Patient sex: F
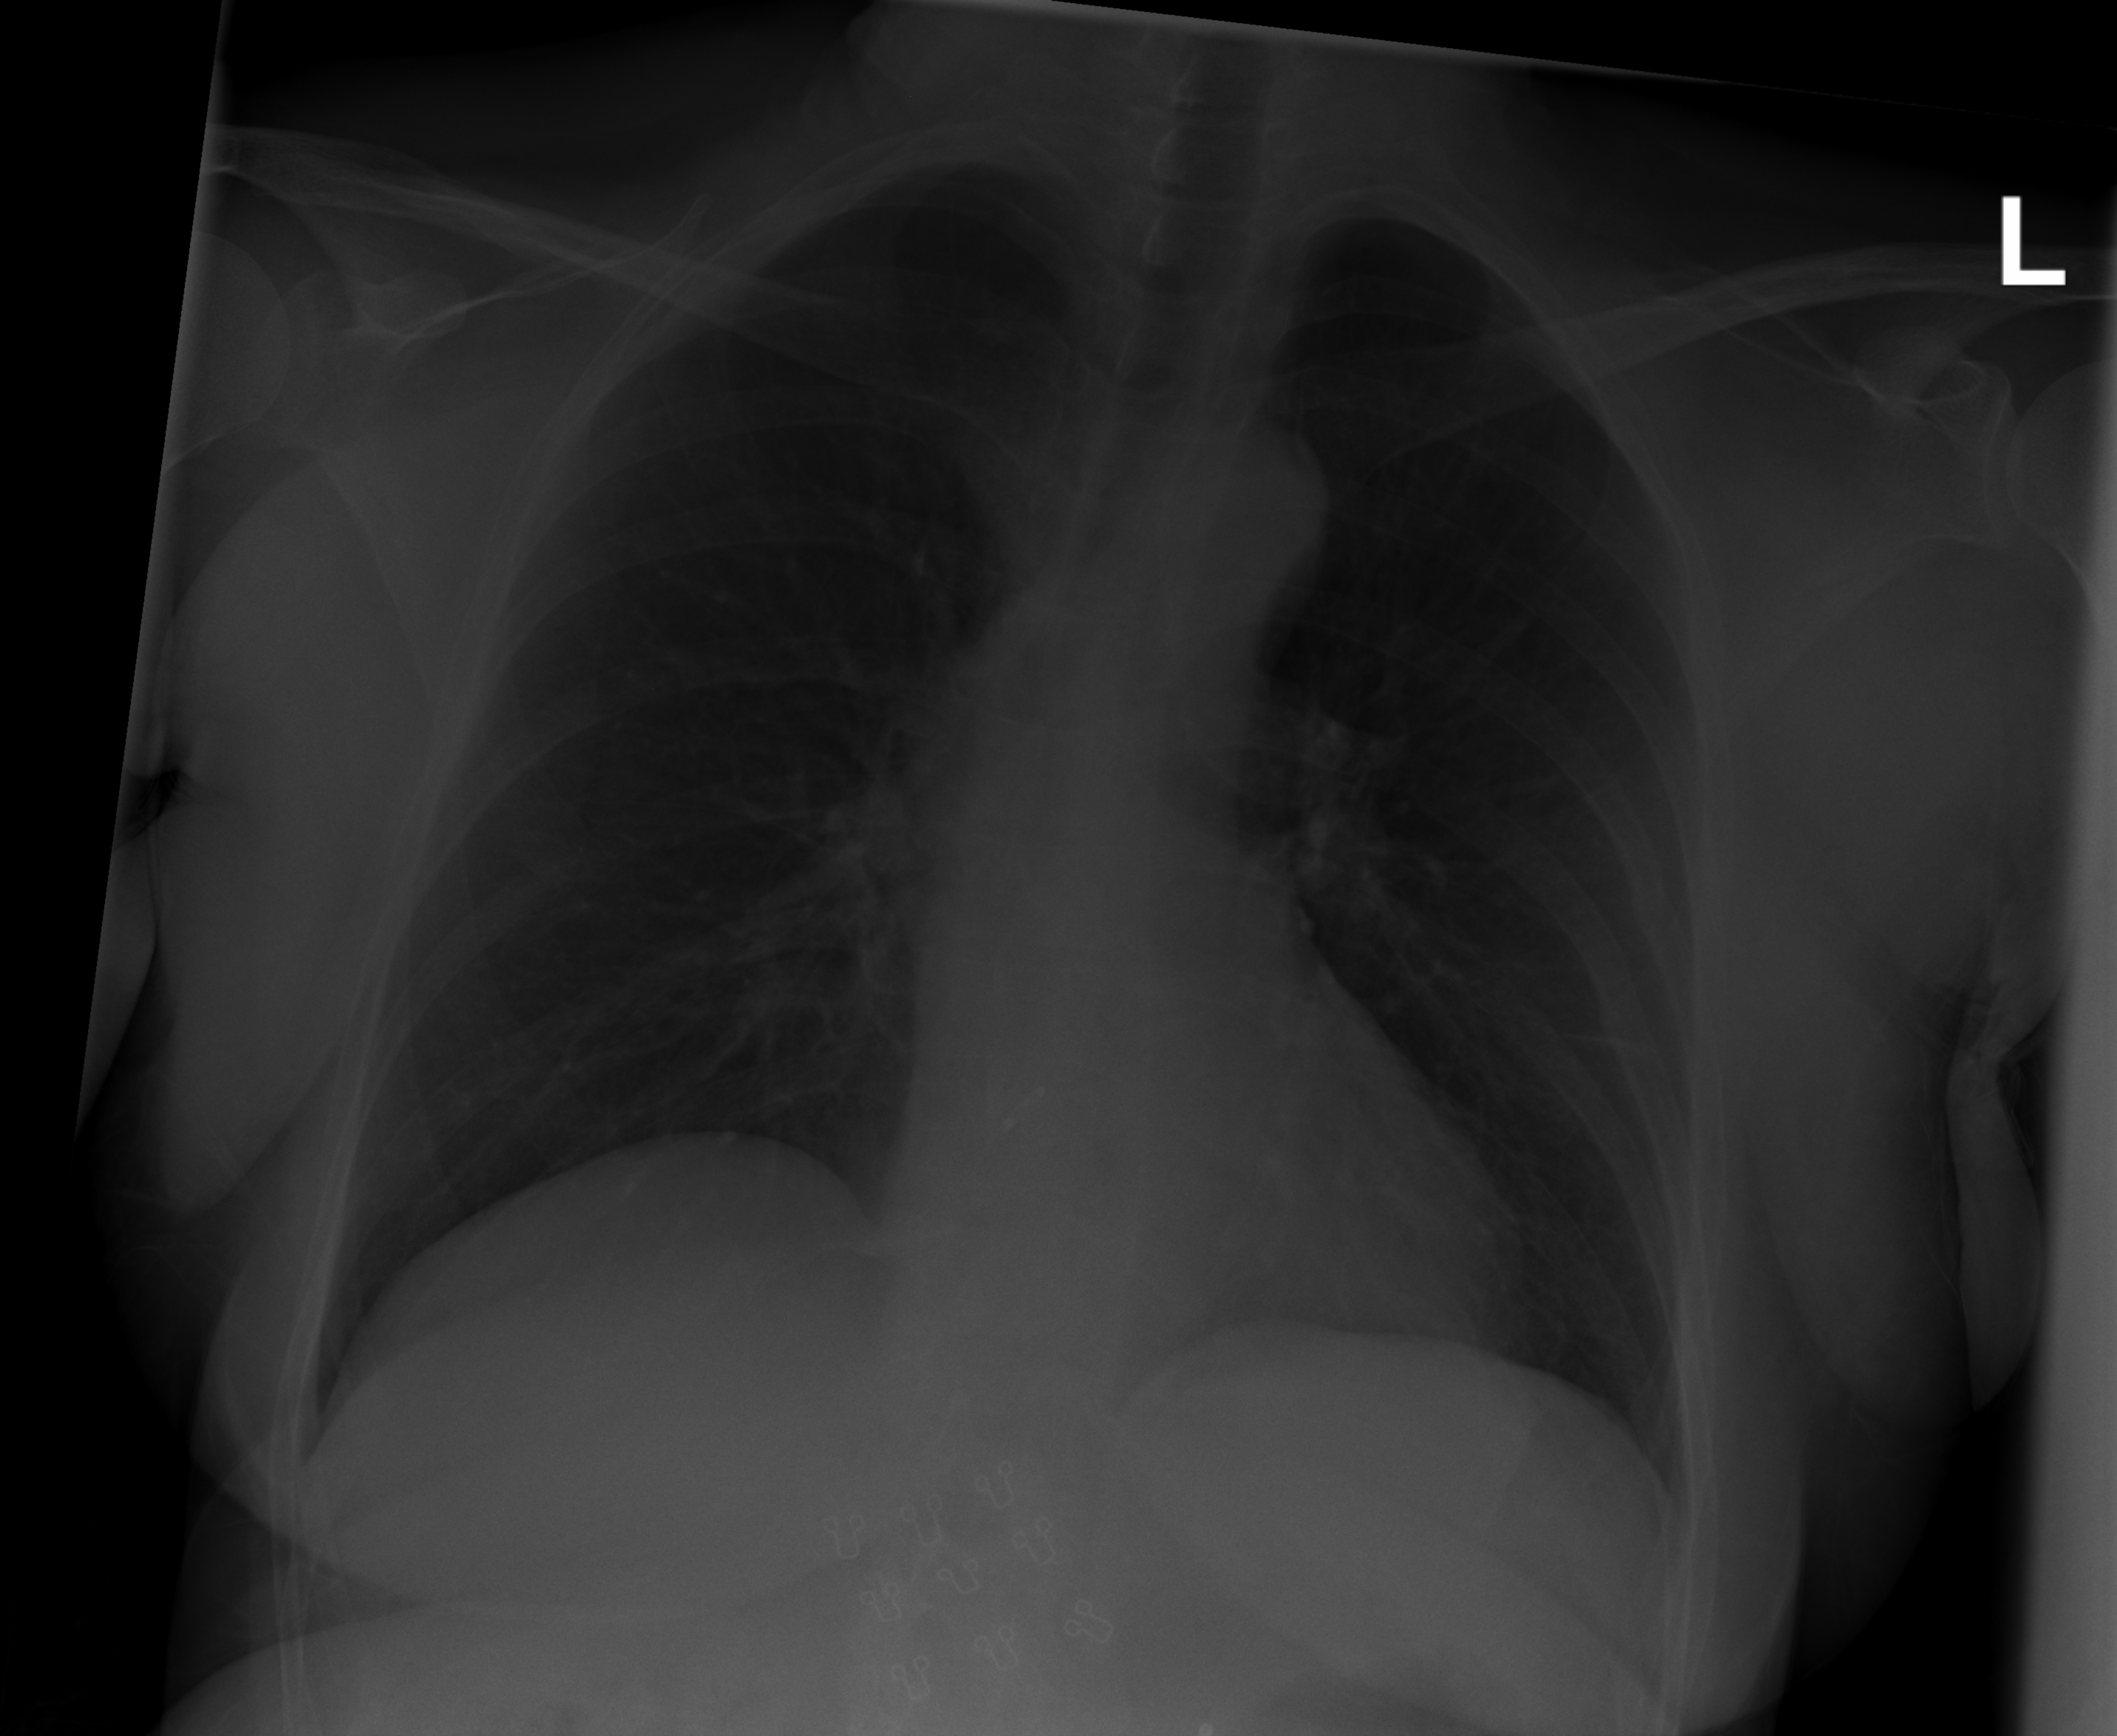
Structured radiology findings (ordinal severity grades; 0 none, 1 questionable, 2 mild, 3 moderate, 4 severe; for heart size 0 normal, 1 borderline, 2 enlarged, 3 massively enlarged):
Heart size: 0
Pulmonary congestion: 0
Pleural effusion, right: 0
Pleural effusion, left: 0
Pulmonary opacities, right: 0
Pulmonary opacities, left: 0
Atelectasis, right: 0
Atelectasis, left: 2